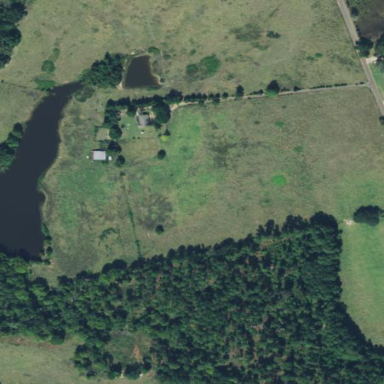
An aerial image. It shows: Pasture area used as meadow.